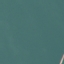
Land use / land cover: SeaLake